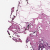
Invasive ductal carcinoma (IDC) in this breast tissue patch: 0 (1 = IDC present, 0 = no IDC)